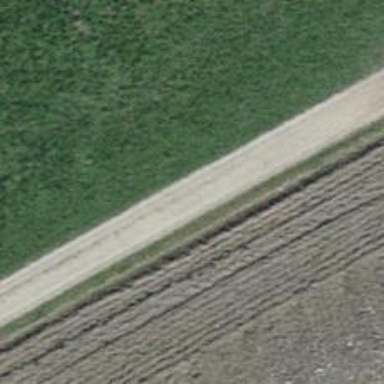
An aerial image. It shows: Track with compacted grade2 surface.